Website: lowes
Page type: cart
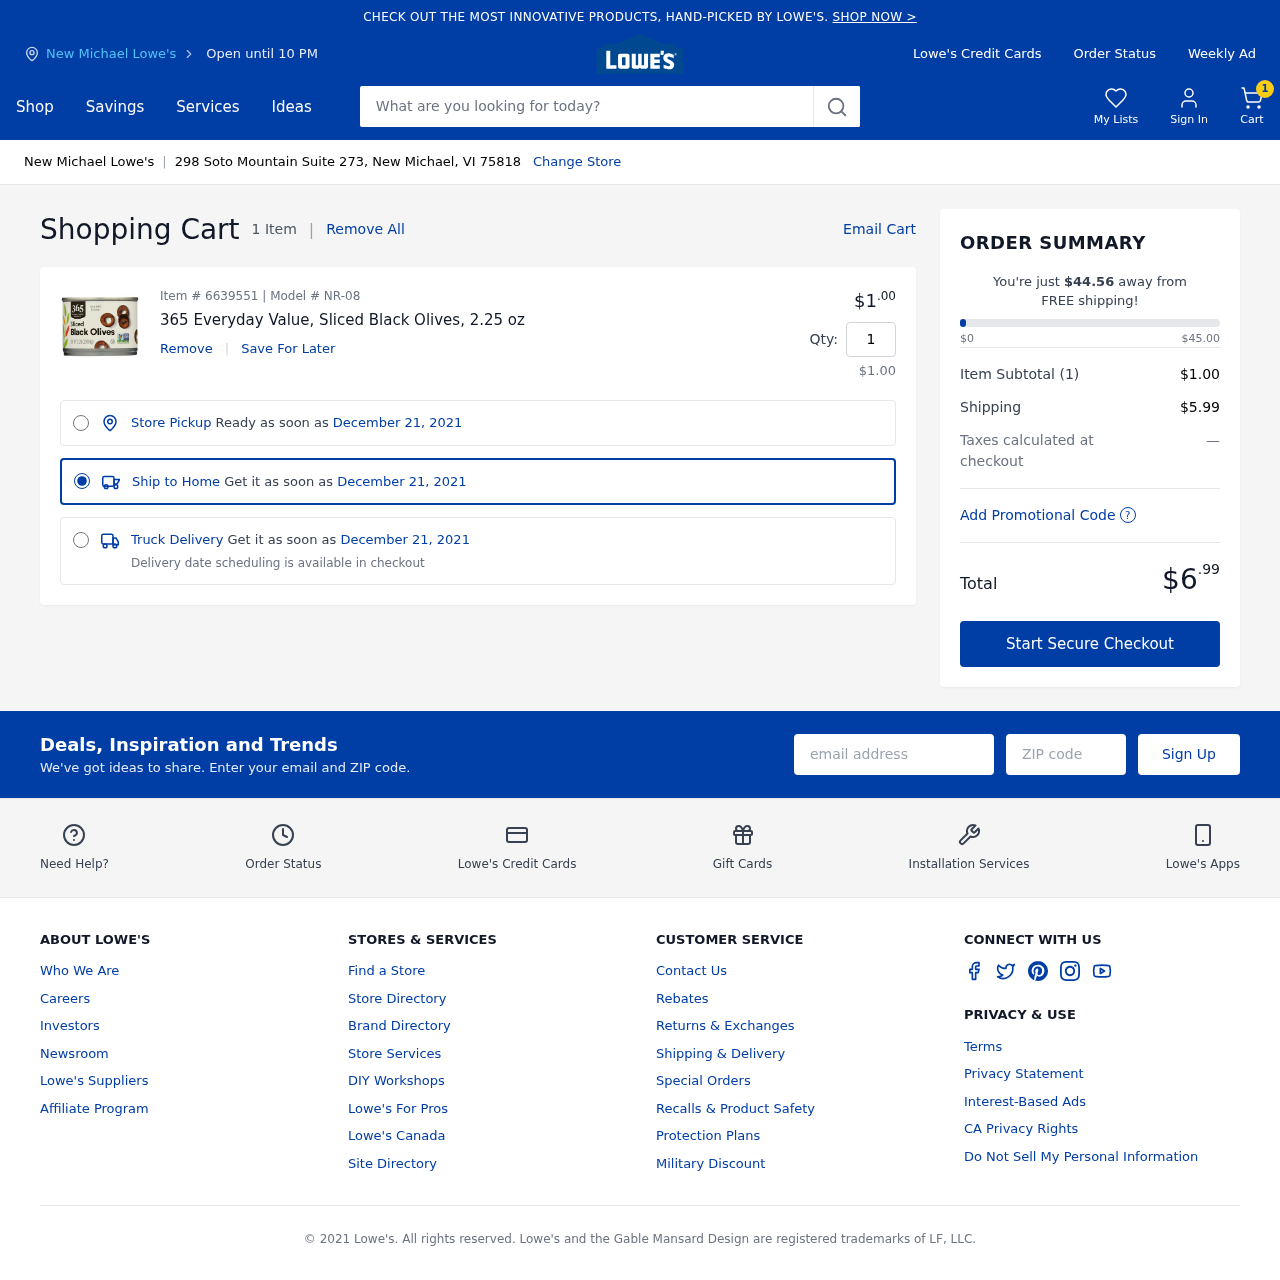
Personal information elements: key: PII_CITY
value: New Michael Lowe's
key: PII_EMAIL
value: larrymendez@hotmail.com
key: PII_POSTCODE
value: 75818
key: PII_STREET
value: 298 Soto Mountain Suite 273
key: PII_CITY_STATE_ZIP
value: New Michael, VI 75818
Product elements: key: PRODUCT1_NAME
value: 365 Everyday Value, Sliced Black Olives, 2.25 oz
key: PRODUCT1_PRICE
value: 1
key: PRODUCT1_QUANTITY
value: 1
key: PRODUCT1_SUBTOTAL
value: $1.00
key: PRODUCT_ITEM_NUMBER
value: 6639551
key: PRODUCT_MODEL_NUMBER
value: NR-08
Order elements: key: ORDER_NUM_ITEMS
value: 1
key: ORDER_NUM_ITEMS
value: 1 Item
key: ORDER_DELIVERY_DATE
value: December 21, 2021
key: ORDER_SUBTOTAL
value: $1.00
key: ORDER_SHIPPING_COST
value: $5.99
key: ORDER_TOTAL
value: $6.99
Search elements: key: HEADER_SEARCH
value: What are you looking for today?